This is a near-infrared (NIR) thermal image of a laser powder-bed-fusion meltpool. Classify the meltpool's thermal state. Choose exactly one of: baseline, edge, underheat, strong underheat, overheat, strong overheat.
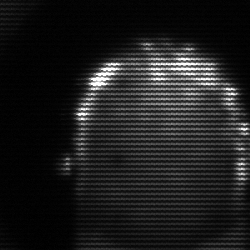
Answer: baseline